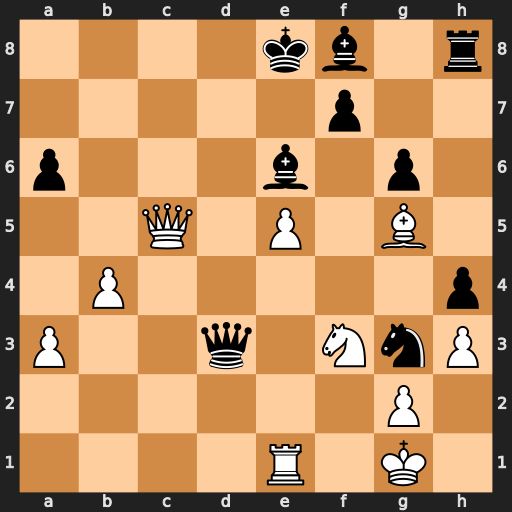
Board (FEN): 4kb1r/5p2/p3b1p1/2Q1P1B1/1P5p/P2q1NnP/6P1/4R1K1
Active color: w
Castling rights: k
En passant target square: -
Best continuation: Qc6+ Qd7 Rd1 Bc5+ bxc5